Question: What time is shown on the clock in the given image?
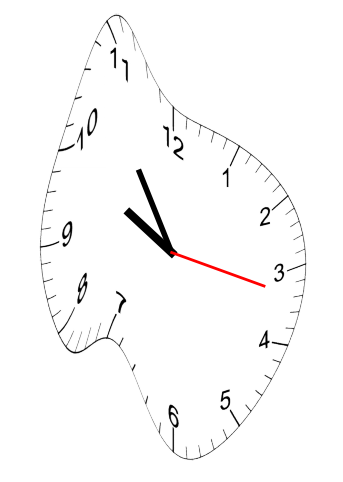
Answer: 09:54:17